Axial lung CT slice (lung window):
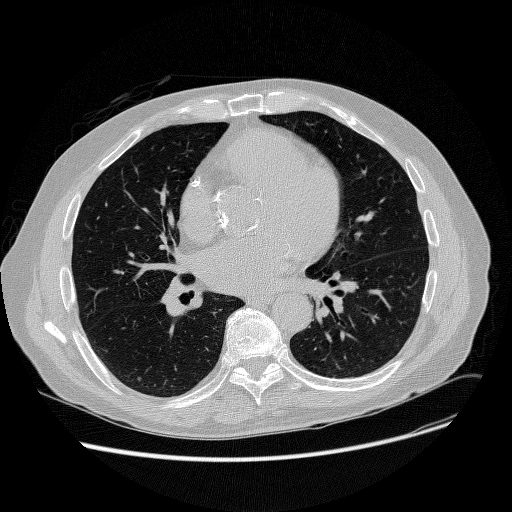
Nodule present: no